Question: I cannot understand, why this 9patch image is not being set as ninepatch in my android app.
For some reason, it's showing it as a regular png file.
Weird thing is, both the draw9patch tool and the Eclipse build in UI designer, show the image correctly (it's being expanded correctly), but not on the nexus 7.
I'm attaching the image.

It's not the filename, as the 9patch was created with the draw9patch tool and the filename is ""
'''
<Button
android:id="@+id/btn_googleplus"
android:layout_width="wrap_content"
android:layout_height="wrap_content"
android:layout_gravity="center_horizontal"
android:background="@drawable/google_button"
android:minWidth="300dp"
android:text="@string/login_login_with_google"
android:textColor="#ffffffff"
android:textStyle="bold"
android:textSize="19sp"
android:layout_marginTop="15dp"/>
'''
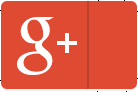
Answer: It seems the 9-patch wasn't ok, I simplified to this one. Please, give it a try. When I use 9-patches, I only put top and left edges marks; I guess putting marks all around the png was causing the mess at some point.